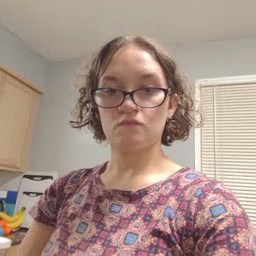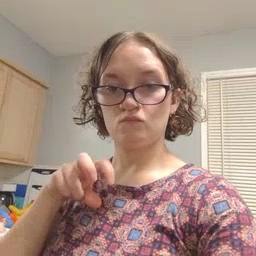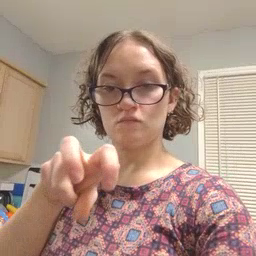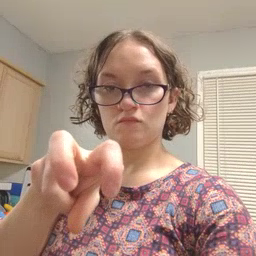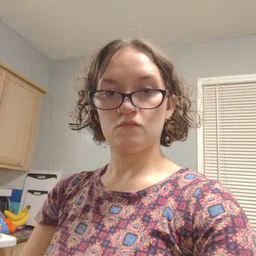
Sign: ride